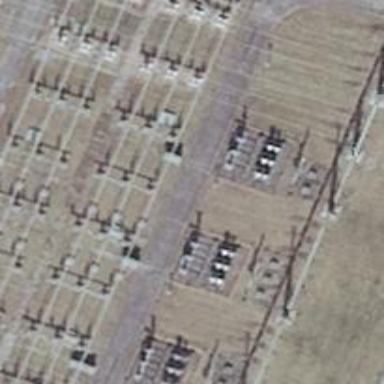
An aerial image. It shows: Power line carrying busbar.